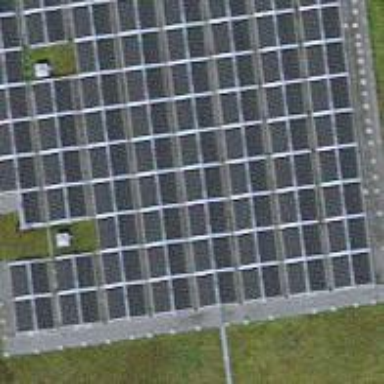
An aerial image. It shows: Solar photovoltaic panel generator.